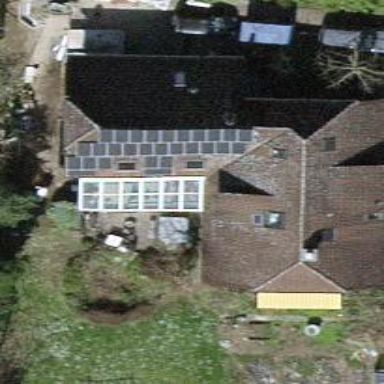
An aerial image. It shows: Solar power generator.